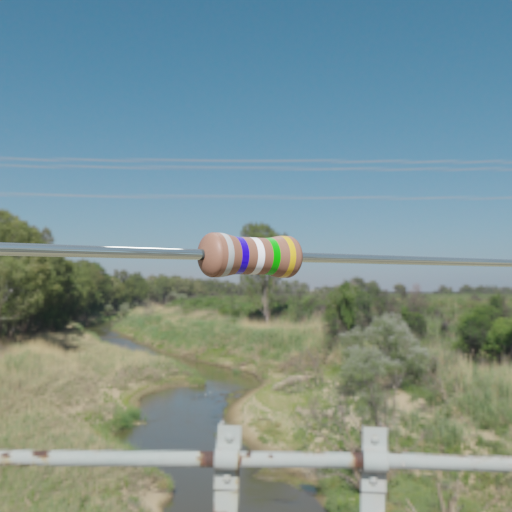
Resistor colour bands (in order): silver, blue, white, green, gold